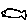
Label: fish